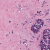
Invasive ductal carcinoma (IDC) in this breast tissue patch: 0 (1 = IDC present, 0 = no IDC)